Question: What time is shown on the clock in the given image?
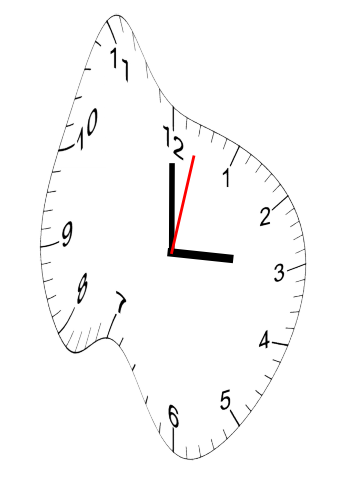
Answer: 03:00:02